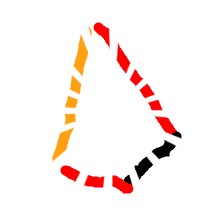
Shape: kite